Interaction volume radius: 10 \u00c5
Interaction volume height: 20 \u00c5
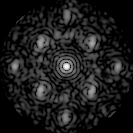
Disorder parameter: 0.5135